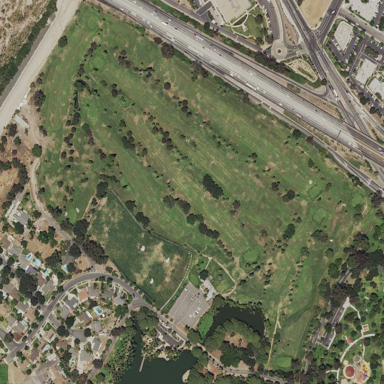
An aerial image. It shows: Golf course.